Question: Let me preface this by saying that I've already tried quitting and restarting Xcode, as well as deleting derived data for the project, to no avail. I'm at wits end right now.
Basically, I've created a custom 'ViewController' class I want to use, but I cannot select it. In fact, using the Custom Class dropdown, I can only select the default 'UITableViewController' class for my controller. The weird part is, it looks like the full list appears for a split second sometimes, before being replaced by the incorrect list with a single option. Here's what it looks like:

I would really appreciate any ideas here. I'm not really sure what I could have done wrong, since I was following <URL> pretty much to the T.
For another scene in my project, which is just a plain view controller, I can select custom classes with no problems.
Ideas?
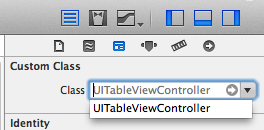
Answer: You have to inherit from UITableViewController class so basically the interface file (.h) should looks like that:
'''
@interface YOURCLASSNAME : UITableViewController
'''
Make sure you replace YOURCLASSNAME with your class name and you add UITableViewController and that should do the job.